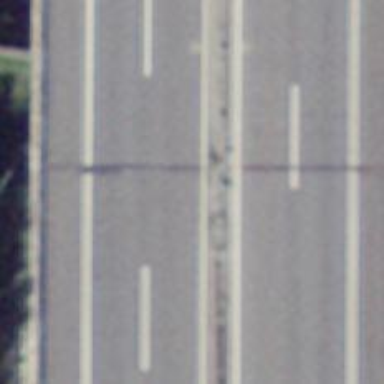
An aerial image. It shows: Bridge over motorway.